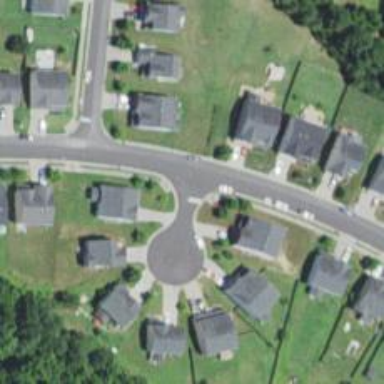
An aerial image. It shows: Residential road.